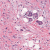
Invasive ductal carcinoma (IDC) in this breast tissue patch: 1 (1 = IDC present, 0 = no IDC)